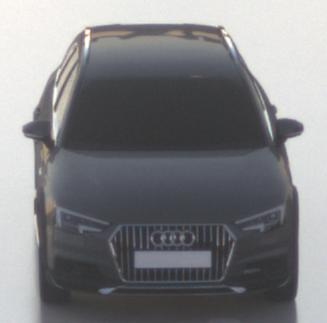
Make: Audi
Model: A4 Allroad 45 TFSI
Detailed model: A4 (B9) allroad
Model produced from: 2019/02
Model produced until: 2019/05
Doors: 5
Color: gray
Road condition: wet road
Daytime: sunrise or sunset
Contrast: low contrast